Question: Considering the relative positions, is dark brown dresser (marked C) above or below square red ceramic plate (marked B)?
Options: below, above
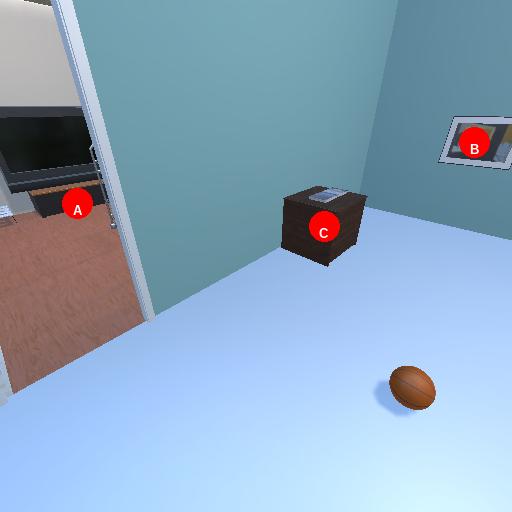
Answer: below